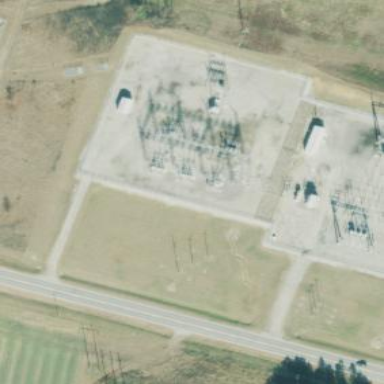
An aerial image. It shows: Fenced power substation at the transmission level.